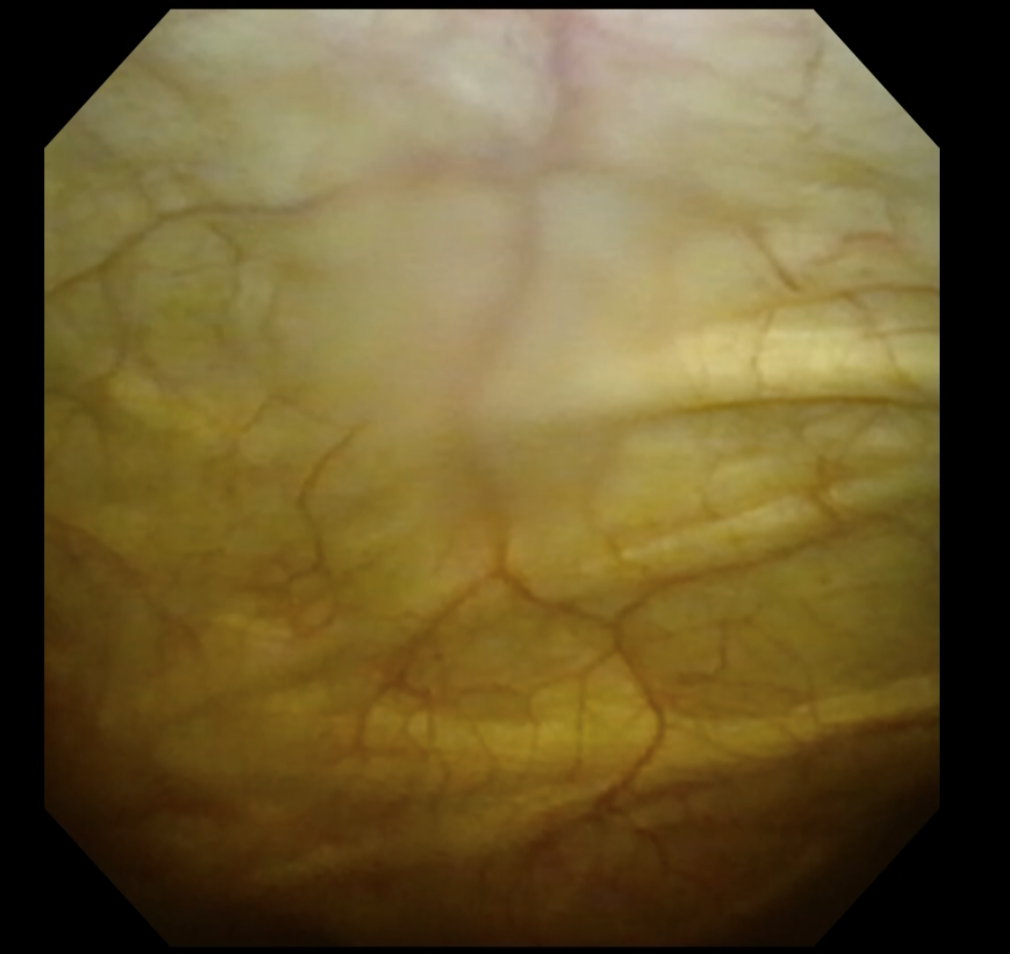
Modality: WLC
Class: Anatomical landmarks
Subclass: Trabeculation
Lesion: L0
Bladder cancer association: No